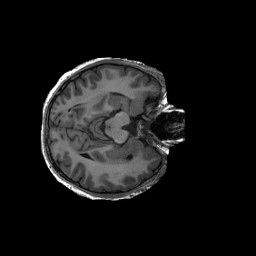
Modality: T1w
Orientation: axial
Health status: ill
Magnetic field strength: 3 T